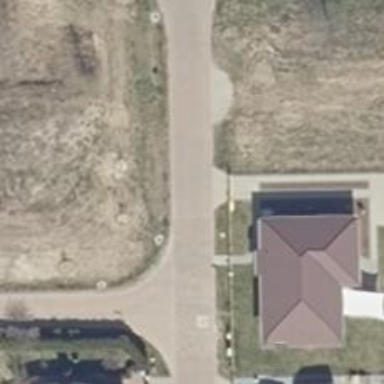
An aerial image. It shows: Residential road.